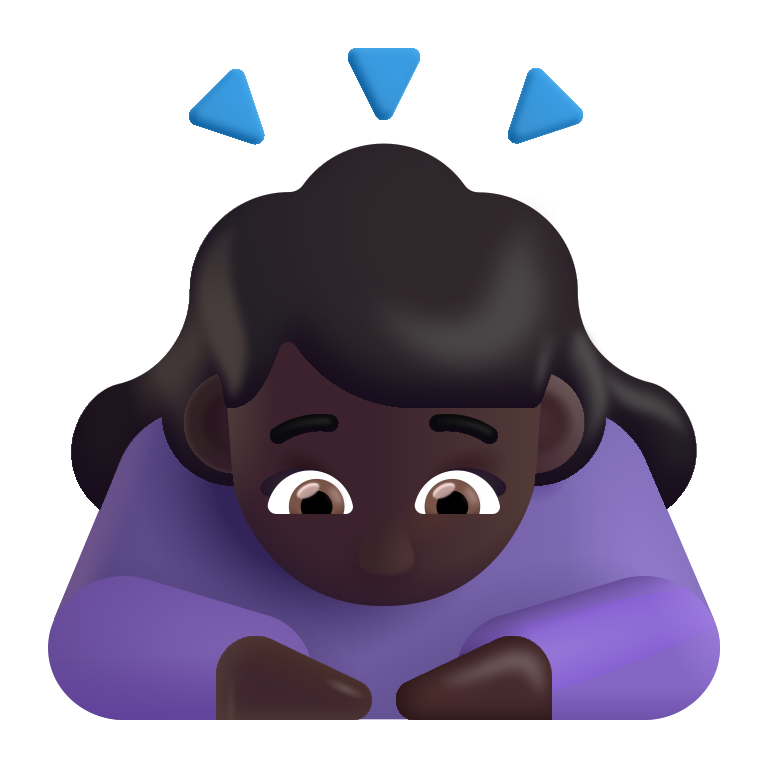
woman bowing color dark